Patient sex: M
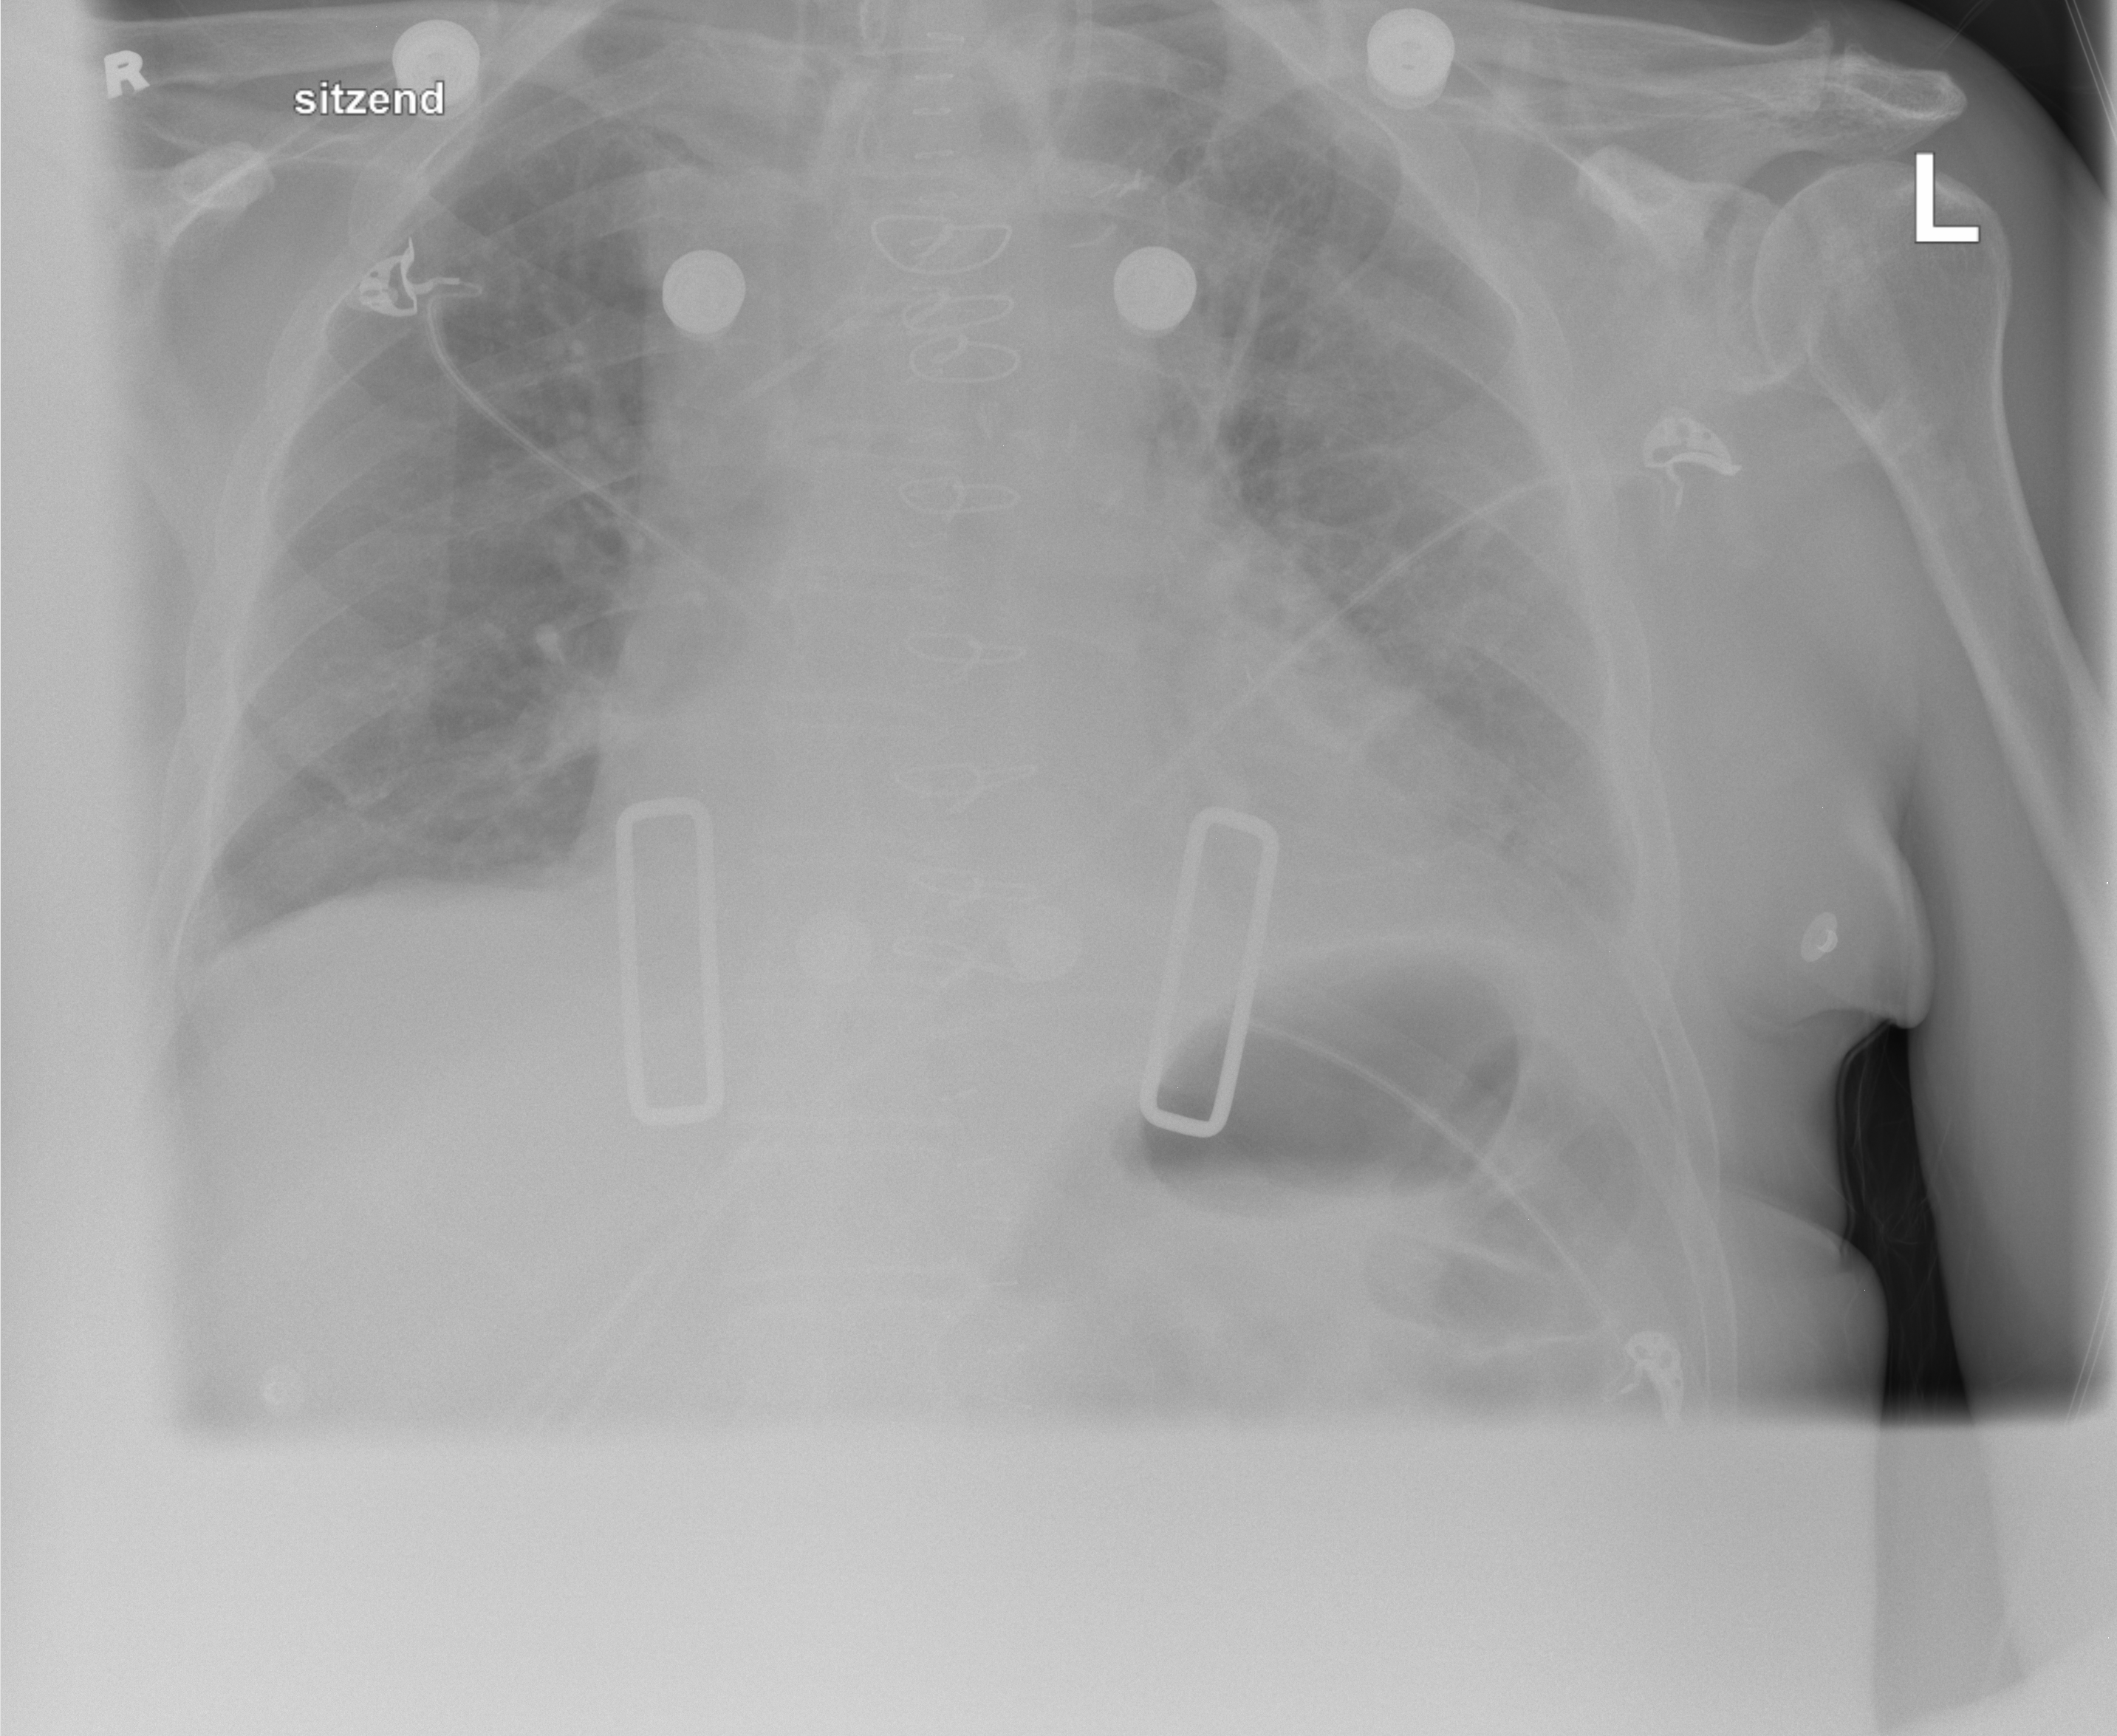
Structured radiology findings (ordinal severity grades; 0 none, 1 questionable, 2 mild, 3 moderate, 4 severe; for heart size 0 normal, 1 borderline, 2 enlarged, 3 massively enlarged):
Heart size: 2
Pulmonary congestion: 2
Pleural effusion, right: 0
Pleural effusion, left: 2
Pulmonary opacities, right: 0
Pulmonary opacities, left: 0
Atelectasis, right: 0
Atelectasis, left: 2